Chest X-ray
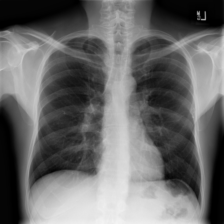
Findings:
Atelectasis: negative
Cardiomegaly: negative
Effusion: negative
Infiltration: negative
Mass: negative
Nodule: negative
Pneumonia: negative
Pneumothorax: negative
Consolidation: negative
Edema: negative
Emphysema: negative
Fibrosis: negative
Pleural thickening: negative
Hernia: negative